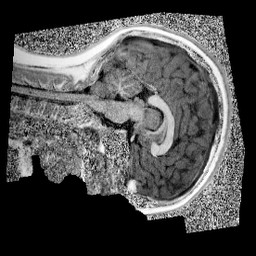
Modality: UNIT1
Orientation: sagittal
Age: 11
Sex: female
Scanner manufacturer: siemens
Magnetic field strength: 3 T
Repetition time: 4 s
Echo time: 0.00299 s